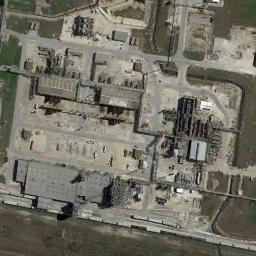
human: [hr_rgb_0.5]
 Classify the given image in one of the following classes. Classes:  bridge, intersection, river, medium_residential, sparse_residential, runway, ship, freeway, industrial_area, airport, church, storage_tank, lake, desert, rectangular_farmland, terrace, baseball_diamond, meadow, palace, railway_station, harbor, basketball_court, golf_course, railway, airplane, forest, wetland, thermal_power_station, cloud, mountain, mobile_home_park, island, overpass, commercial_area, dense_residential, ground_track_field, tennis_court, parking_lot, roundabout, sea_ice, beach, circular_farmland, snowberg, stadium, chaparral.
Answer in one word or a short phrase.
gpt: industrial_area